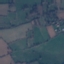
Label: Pasture